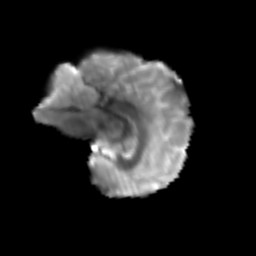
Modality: T2w
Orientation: sagittal
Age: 49
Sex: male
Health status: ill
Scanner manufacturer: siemens
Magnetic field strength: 3 T
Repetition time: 8.7 s
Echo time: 0.11 s